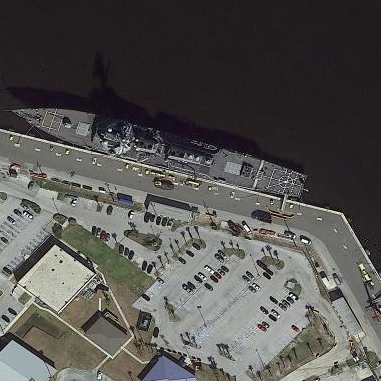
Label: Arleigh_Burke-class_destroyer